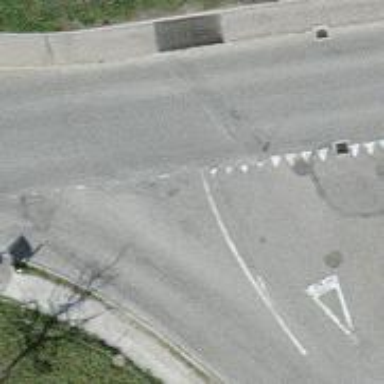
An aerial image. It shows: Road with "give way" sign.